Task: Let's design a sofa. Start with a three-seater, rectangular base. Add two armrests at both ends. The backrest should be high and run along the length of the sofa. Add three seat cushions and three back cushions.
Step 492:
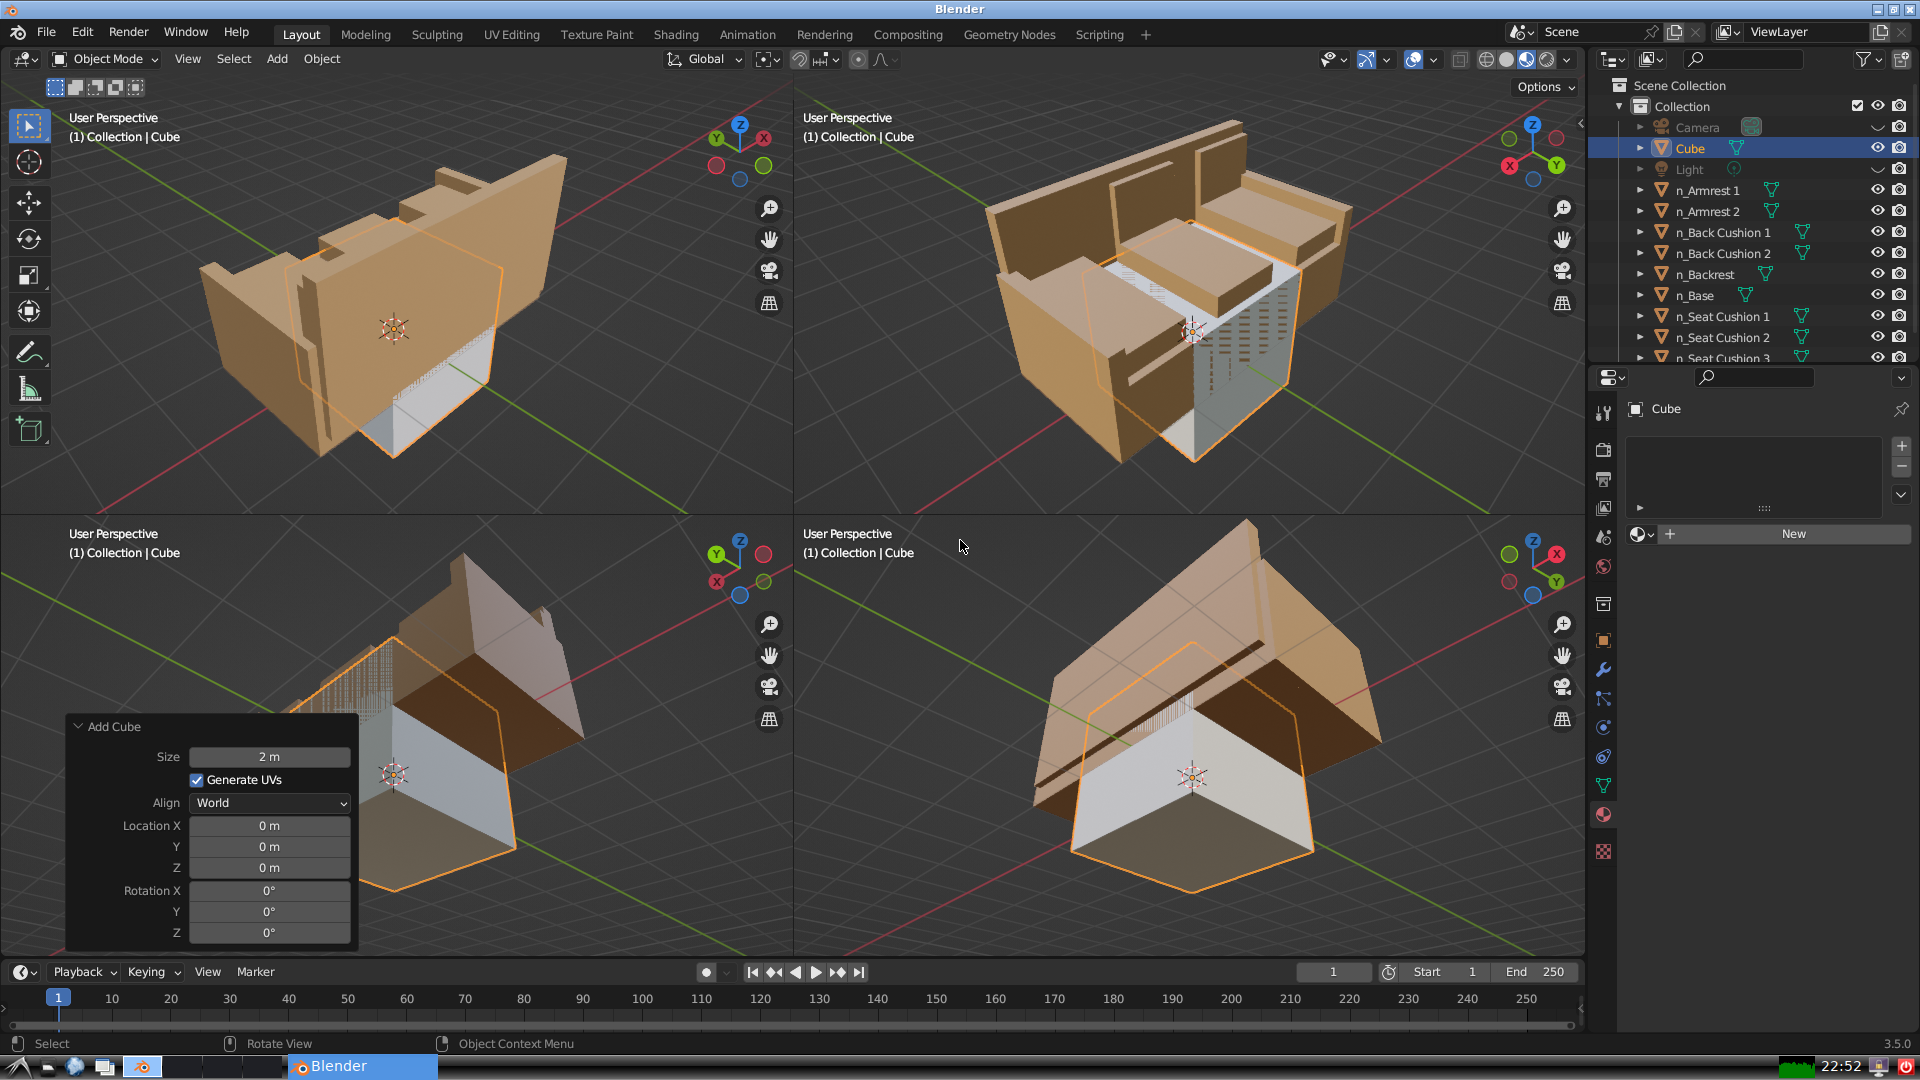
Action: {"mouse_move": [270, 826]}